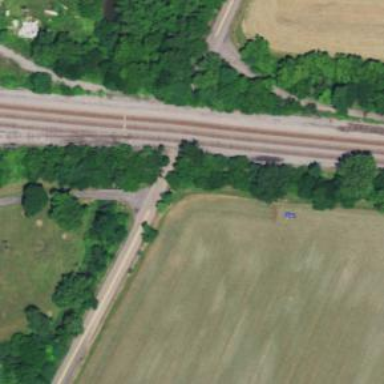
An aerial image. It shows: Railway siding with rails.